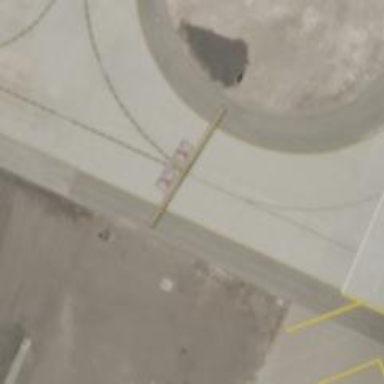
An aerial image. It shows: View of taxiway at the airport.